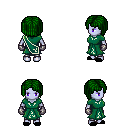
a pixel art fantasy rpg character, female body template, dark elf, purple skin, sash dress, metal pants, green pageboy hairstyle, metal gloves, black slippers, four views (front, back, left, right), 2x2 character sprite sheet, small pixel art, hard edges, no anti-aliasing